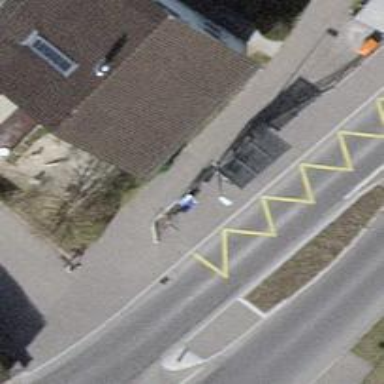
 serving as platform for public transportation."